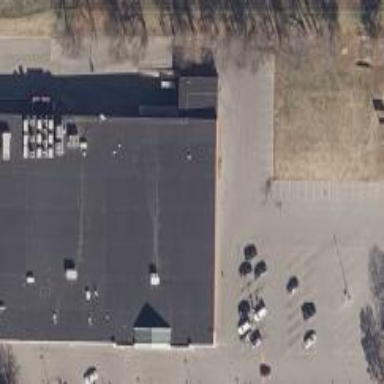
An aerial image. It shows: Supermarket building.